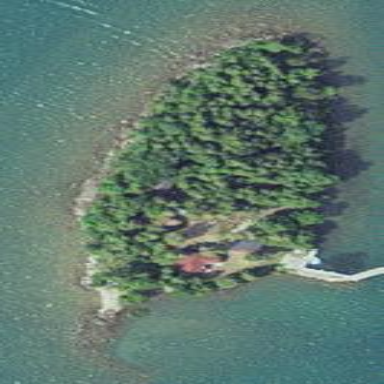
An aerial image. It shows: Islet.